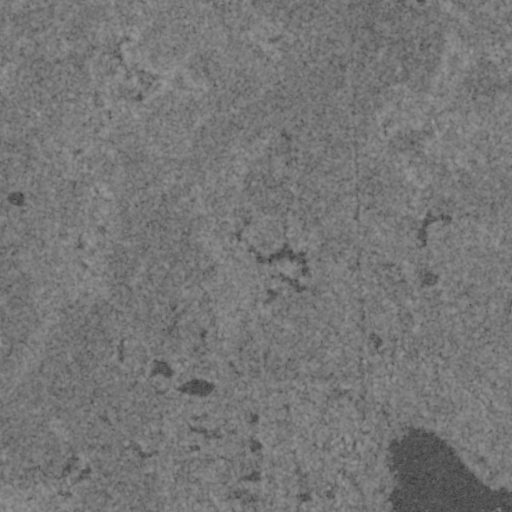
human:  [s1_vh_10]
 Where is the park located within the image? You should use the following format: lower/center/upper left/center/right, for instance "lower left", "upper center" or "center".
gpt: The park is located in the lower right of the image.
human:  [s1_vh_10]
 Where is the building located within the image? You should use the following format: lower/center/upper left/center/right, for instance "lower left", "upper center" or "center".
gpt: The building is located in the lower right of the image.
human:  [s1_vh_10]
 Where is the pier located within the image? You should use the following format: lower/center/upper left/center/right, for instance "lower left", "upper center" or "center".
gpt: The pier is located in the lower right of the image.
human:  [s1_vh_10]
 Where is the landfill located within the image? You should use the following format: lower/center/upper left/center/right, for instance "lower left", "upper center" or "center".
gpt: There is no landfill in the image.

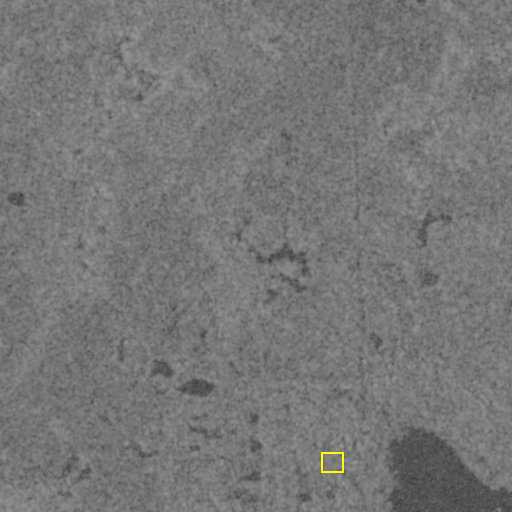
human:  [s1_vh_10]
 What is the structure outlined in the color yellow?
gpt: The structure outlined in yellow is a park.
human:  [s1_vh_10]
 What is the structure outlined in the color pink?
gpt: There is no pink outline.